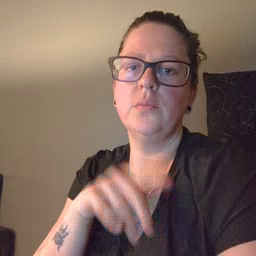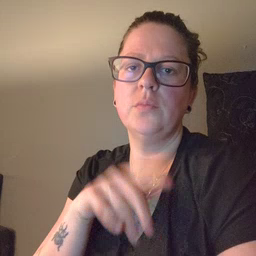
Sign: toy